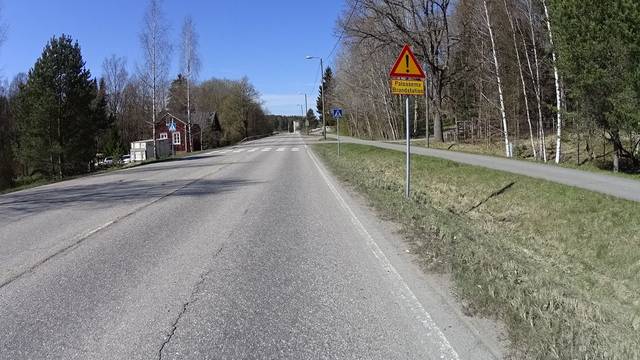
Region: Finland
Coordinates: 60.181, 24.552